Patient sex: M
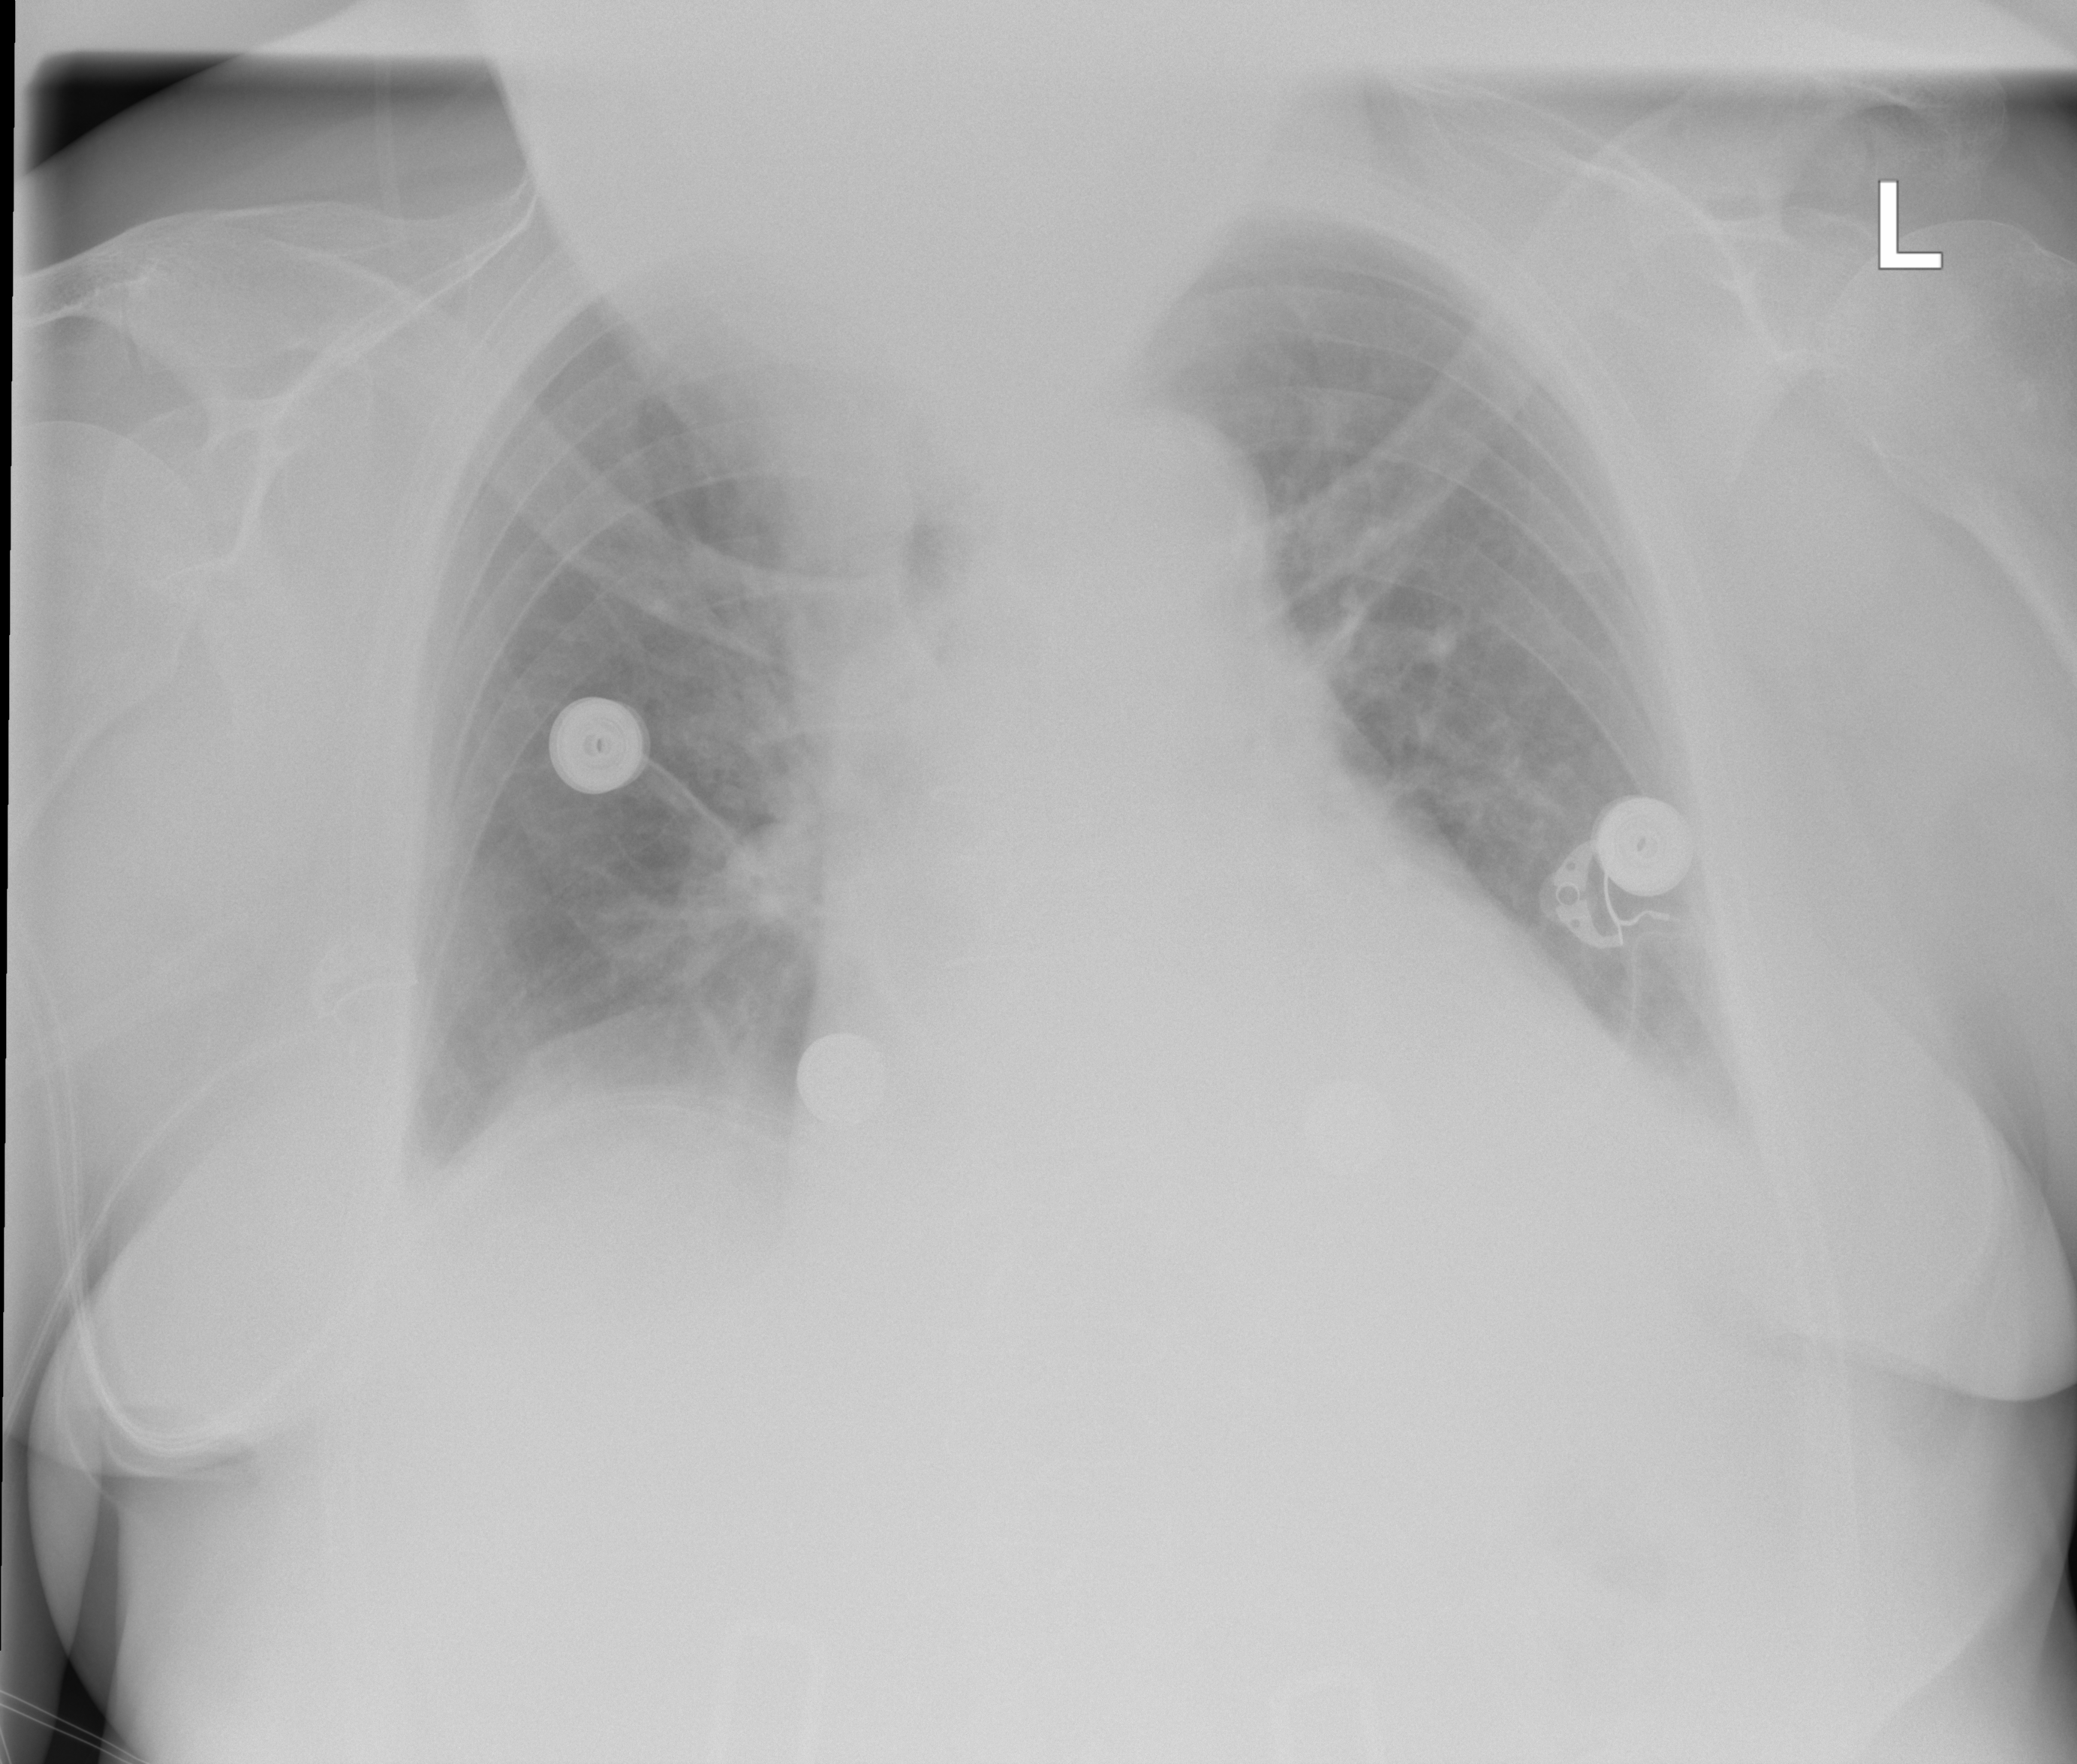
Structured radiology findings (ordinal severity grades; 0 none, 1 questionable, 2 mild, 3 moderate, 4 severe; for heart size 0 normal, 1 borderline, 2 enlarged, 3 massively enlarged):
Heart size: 2
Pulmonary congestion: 2
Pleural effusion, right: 2
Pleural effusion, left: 2
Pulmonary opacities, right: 1
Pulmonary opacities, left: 0
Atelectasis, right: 2
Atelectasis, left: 2